Field crop: maize
Growth stage: 2
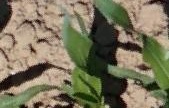
Species: maize